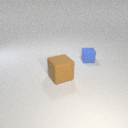
small blue rubber cube behind large brown rubber cube